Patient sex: F
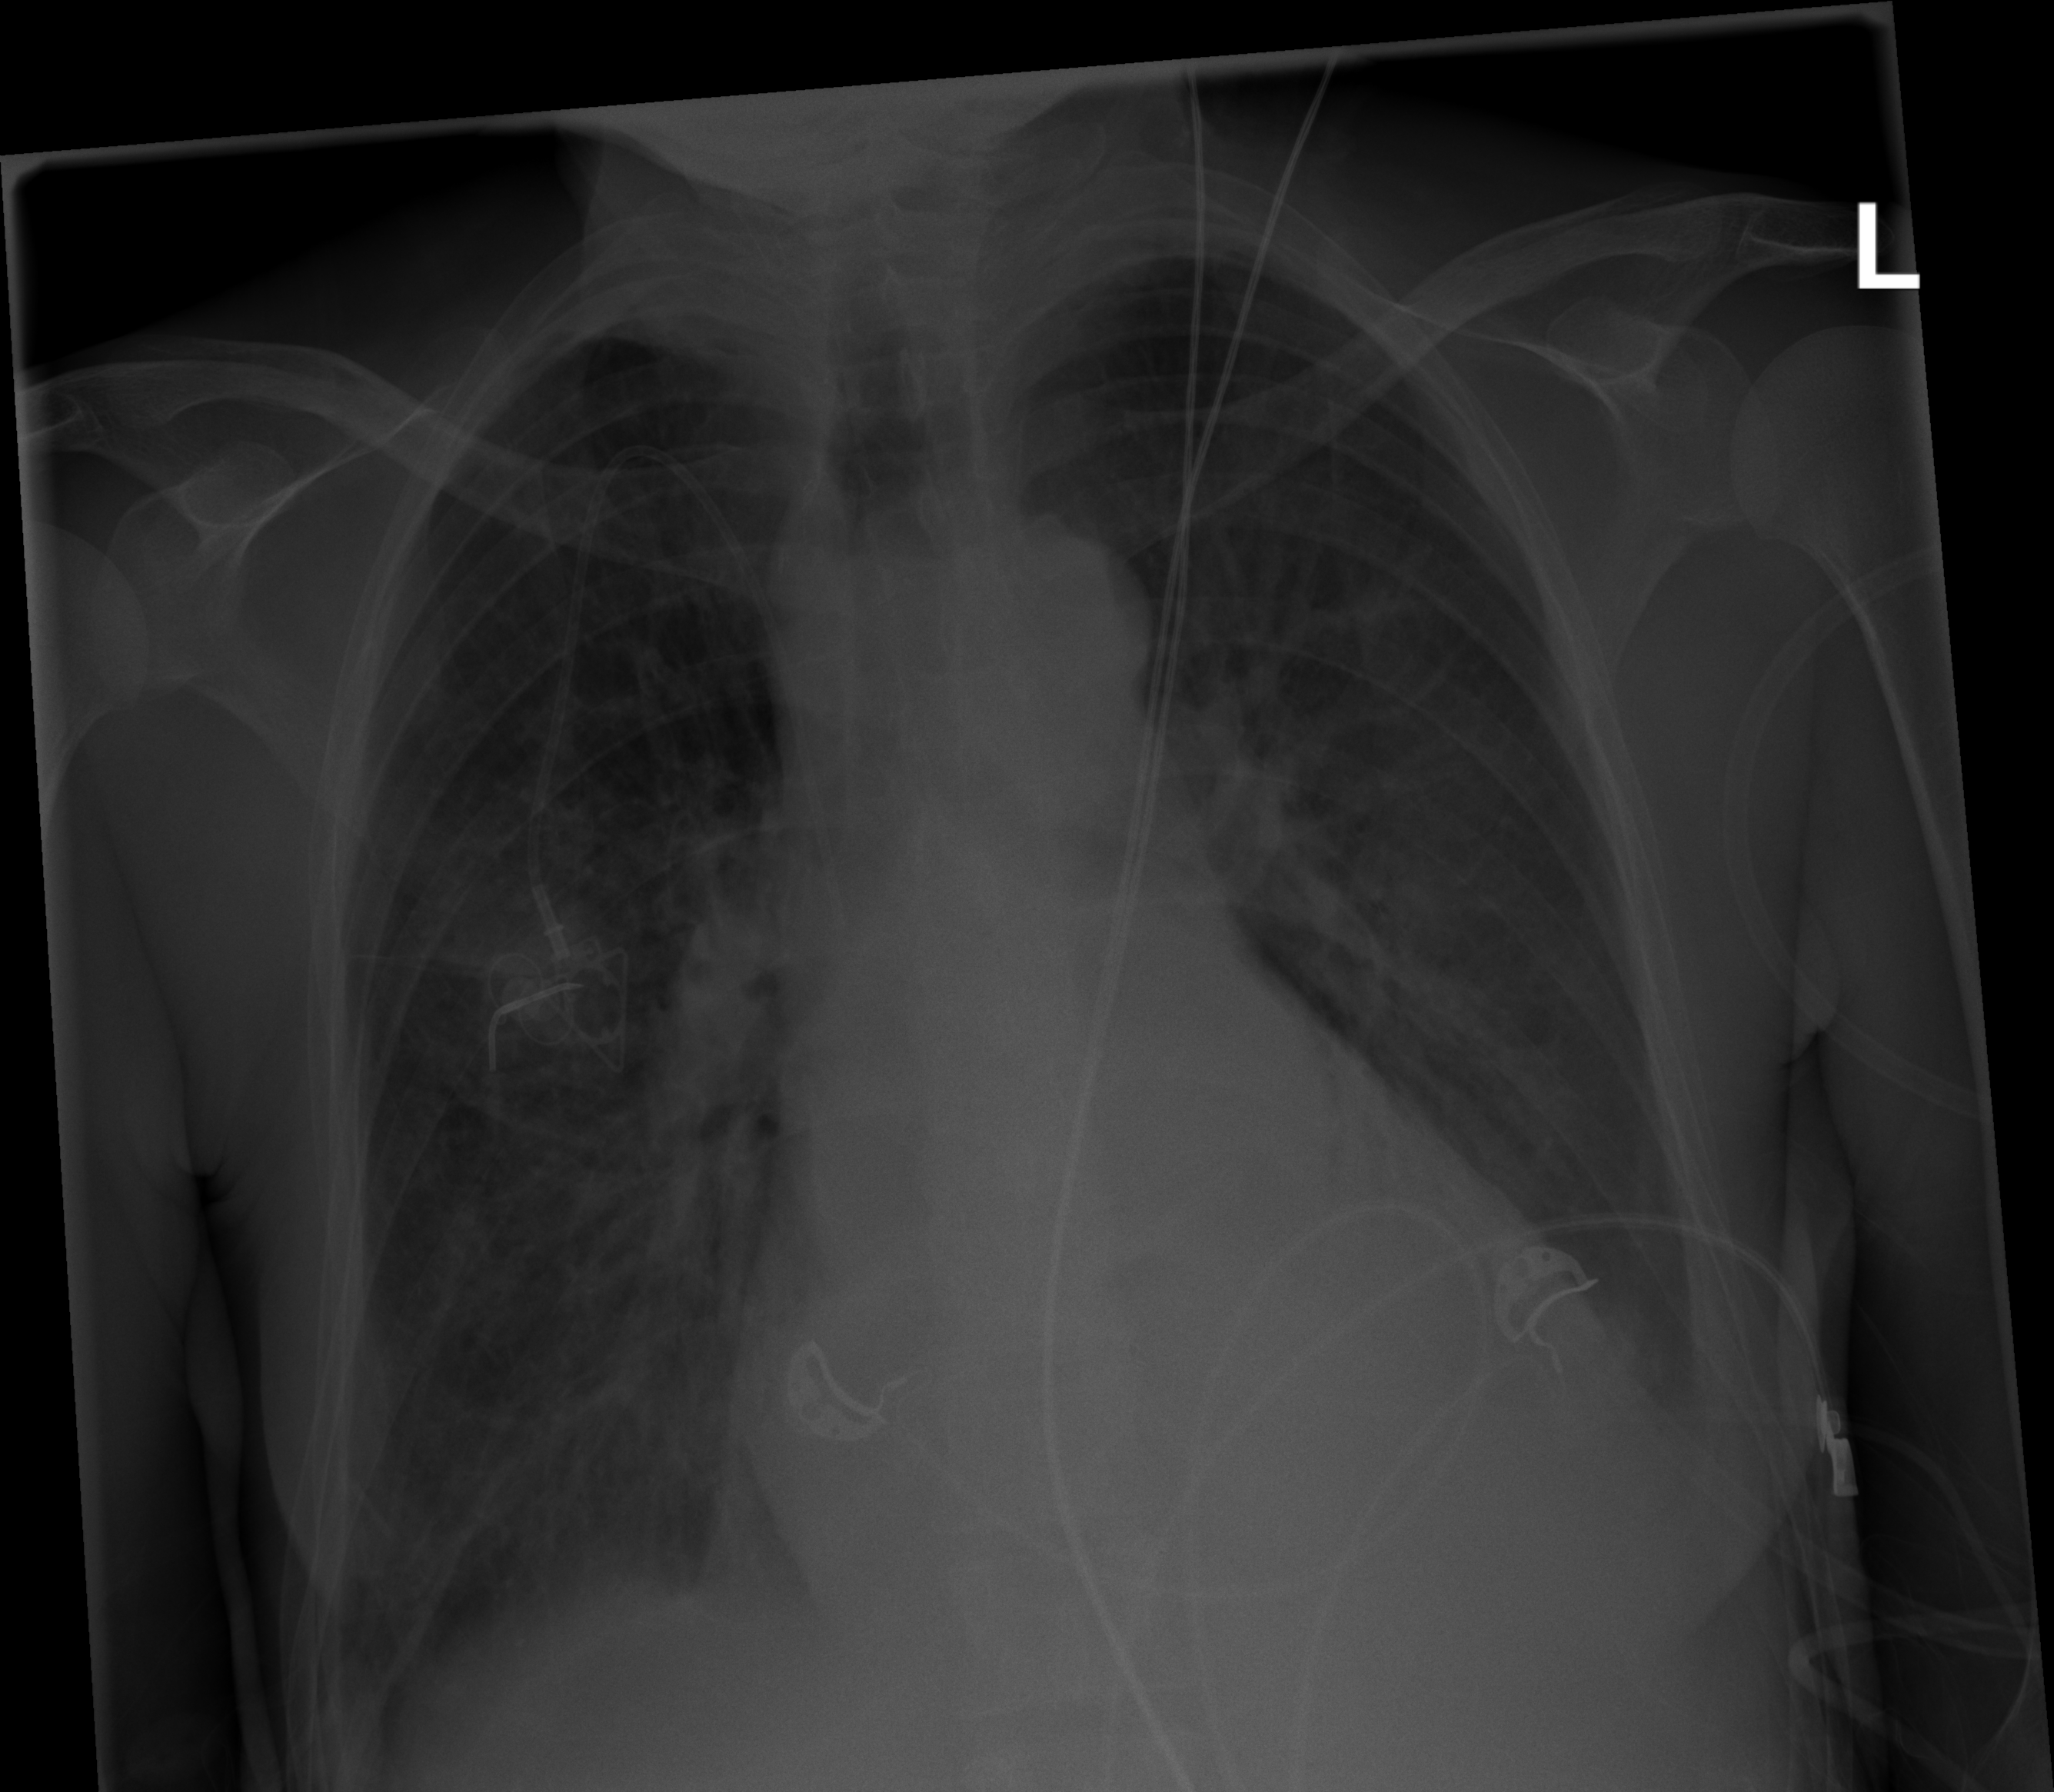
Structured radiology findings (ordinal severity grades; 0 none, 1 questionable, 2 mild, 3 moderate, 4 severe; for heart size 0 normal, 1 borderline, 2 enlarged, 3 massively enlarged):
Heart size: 2
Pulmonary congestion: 0
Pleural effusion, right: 1
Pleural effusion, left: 0
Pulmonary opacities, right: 0
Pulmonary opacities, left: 0
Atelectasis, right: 2
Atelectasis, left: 0